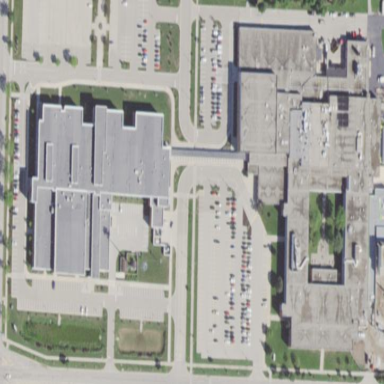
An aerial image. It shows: School.